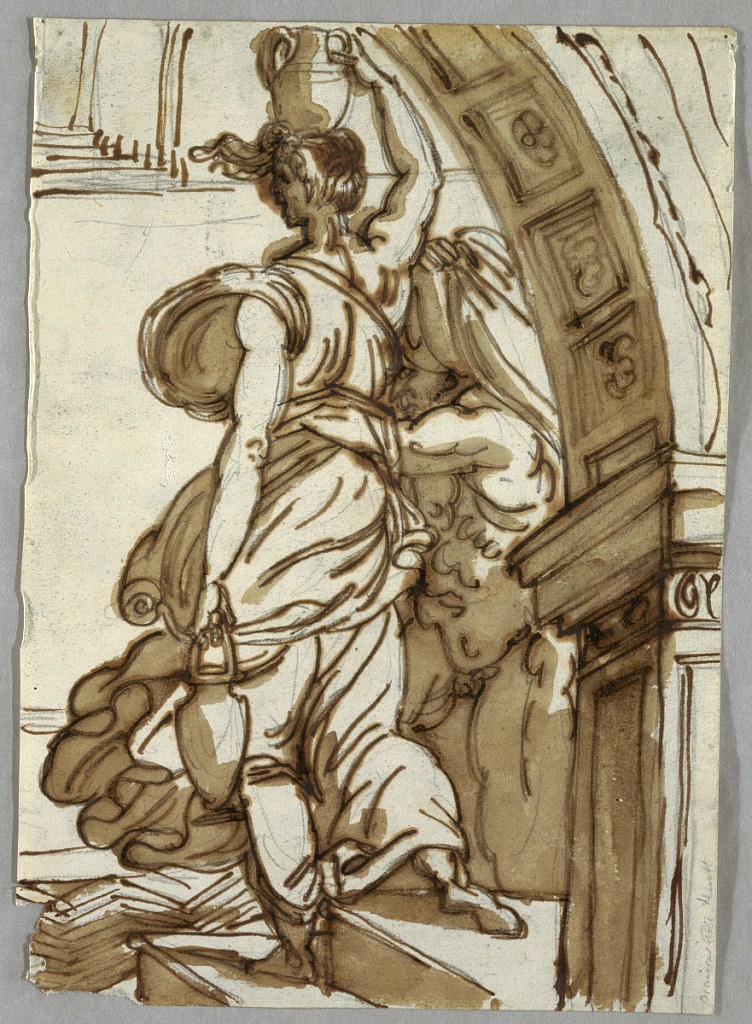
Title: Burning of the Borgo, after Raphael
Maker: Felice Giani, Italian, 1758–1823
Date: late 18th century
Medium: Pen and ink, brush and sepia wash over black chalk on laid paper
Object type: Drawing
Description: Woman carrying water.  Inspired after figure in "Burning of the Borgo" by Raphael. Figure at extreme right in Raphael's painting.